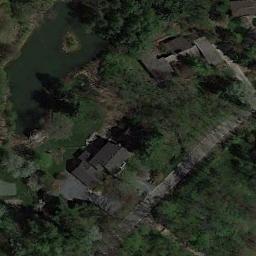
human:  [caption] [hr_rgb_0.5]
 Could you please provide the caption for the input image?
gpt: Many trees are around the sparse residential .

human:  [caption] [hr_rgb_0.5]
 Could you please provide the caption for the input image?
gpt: There are blocks of residential areas between the jungles .

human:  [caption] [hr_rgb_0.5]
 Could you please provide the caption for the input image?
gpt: There are several houses of various sizes and many green trees in a sparse residential area .

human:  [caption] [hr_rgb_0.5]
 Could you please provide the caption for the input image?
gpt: The sparse residential is on the grass next to some trees and a lake .

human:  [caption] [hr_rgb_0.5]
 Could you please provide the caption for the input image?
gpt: A sparse residential area with many green trees and several buildings .